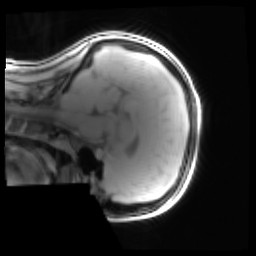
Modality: PDw
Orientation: sagittal
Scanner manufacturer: siemens
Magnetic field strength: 3 T
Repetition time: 0.25 s
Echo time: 0.00103 s